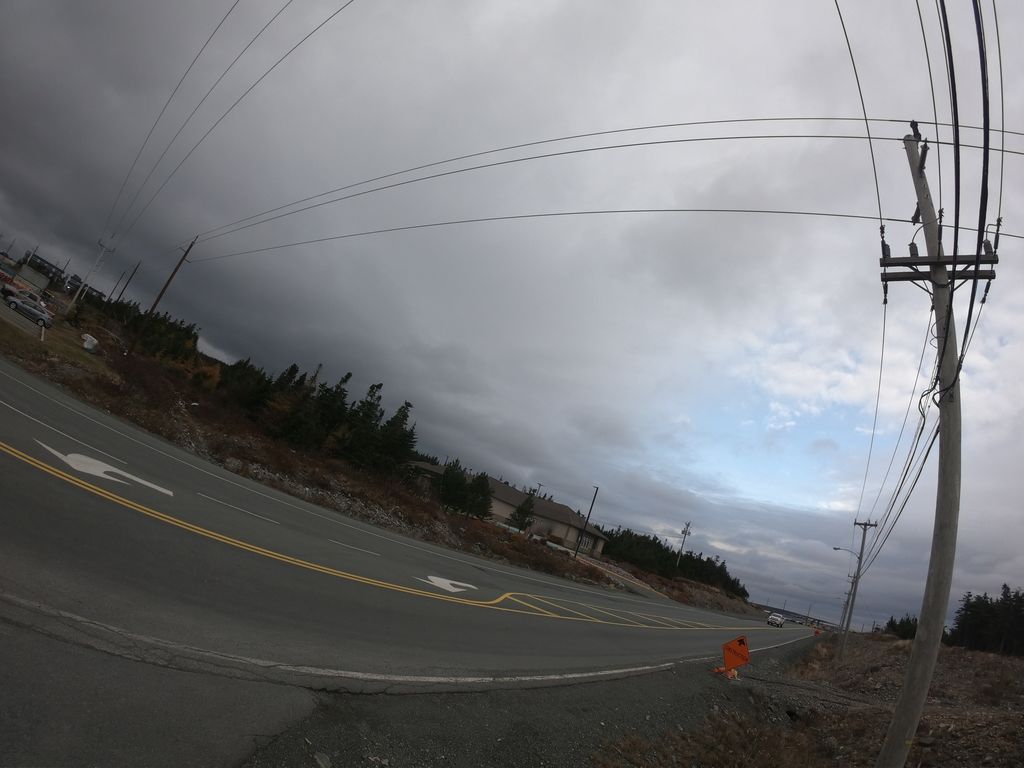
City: st_johns